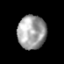
Tissue: prostate
Cell type: T cells
Senescence score: 0.3402
Nuclear area (px): 937
Mean DAPI intensity: 161.514